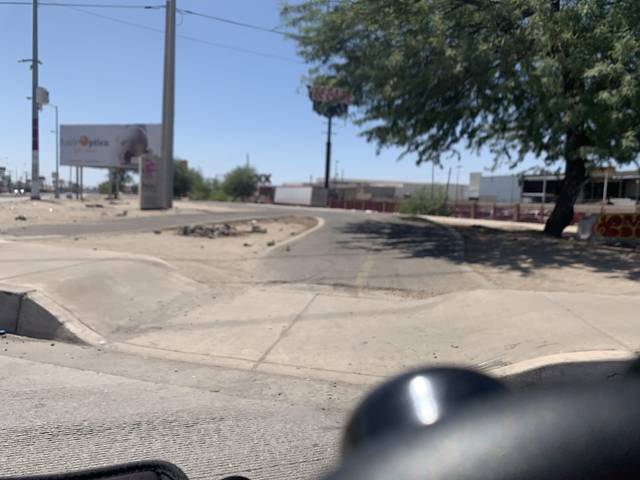
Region: Mexico
Coordinates: 32.61, -115.436